Question: In the screenshot below i have selected a area with firebug.
This is the standard mvc4 internet application template.
As you can see the area above the selected area consist of:
- - -
I am unable to remove the highlighted area (under the footer).
How can i remove this so the footer is actually at the bottom?
Could also someone explain what this area exactly is? I got me completely puzzled.

Regards P.
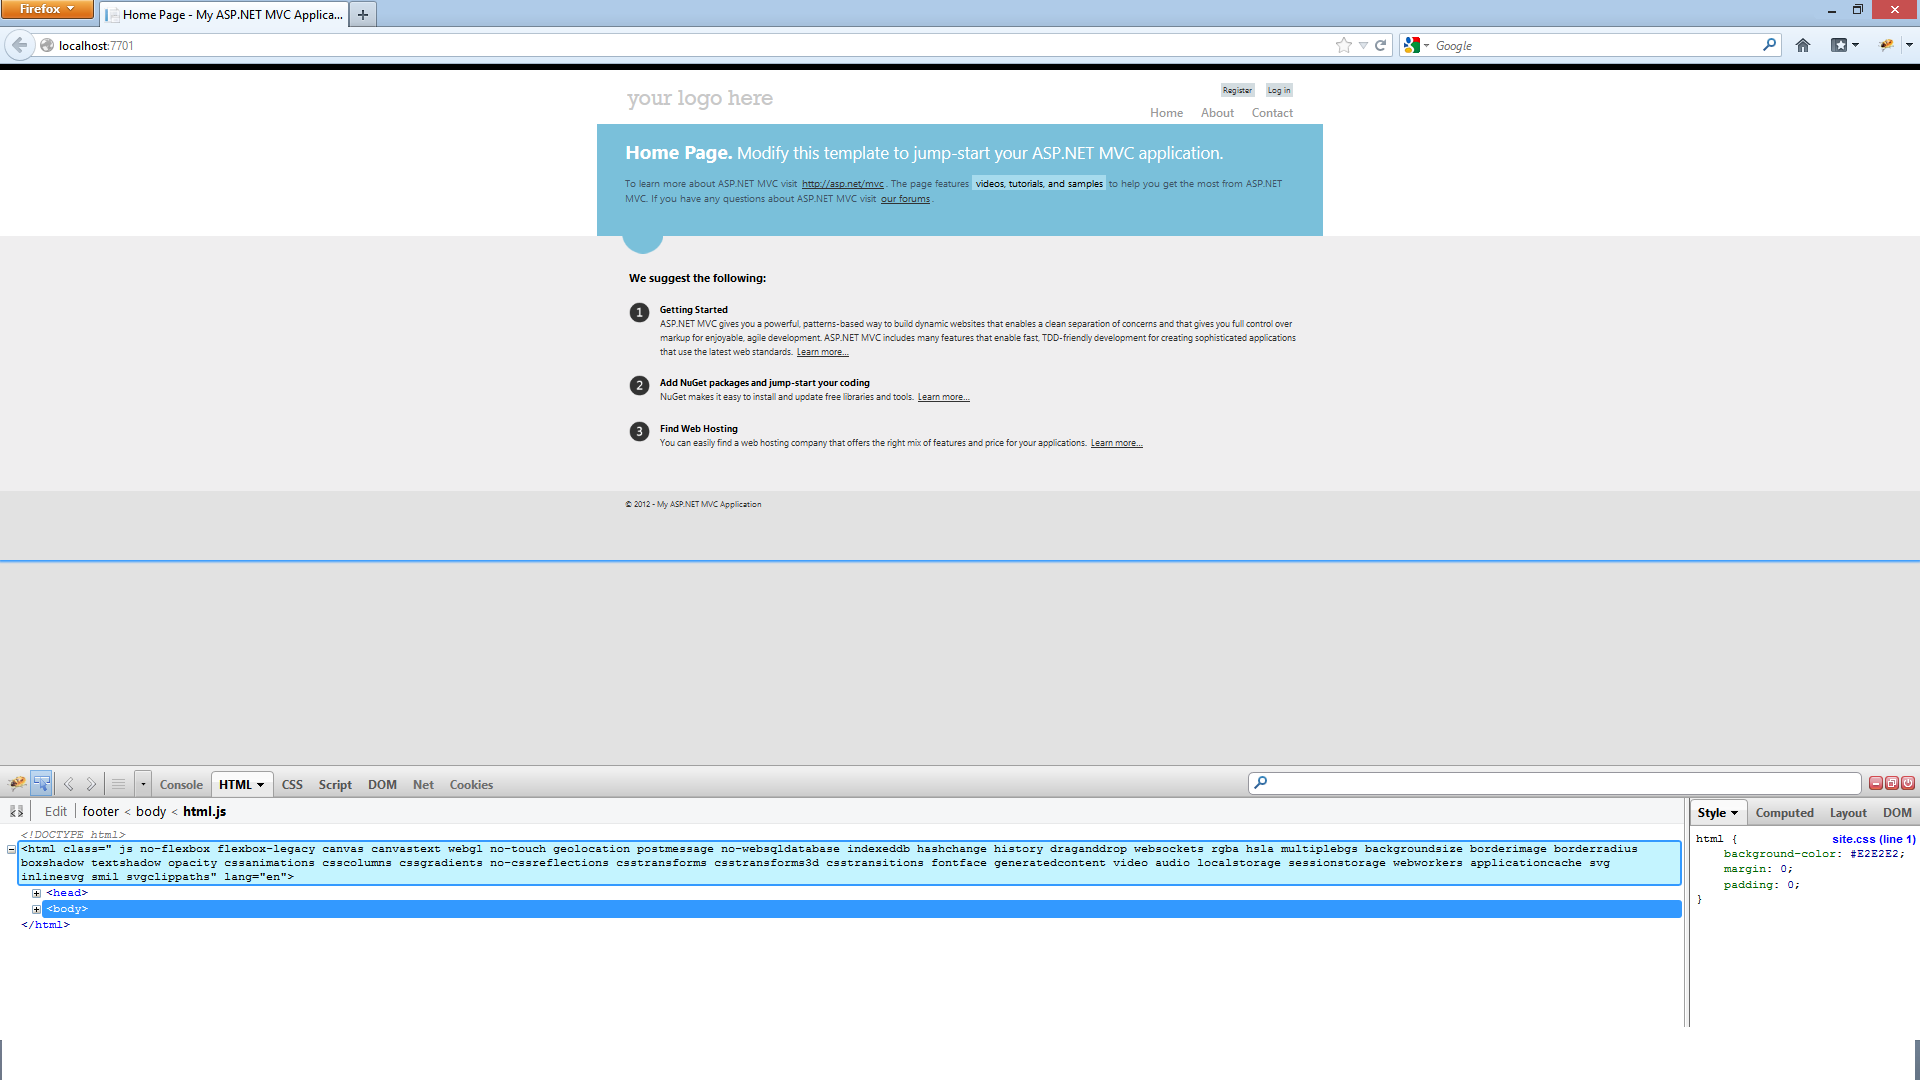
Answer: The area below the footer is just... empty space. HTML elements stack top down.
If you want a fixed footer on the bottom, apply a style like this:
'''
footer {
position:fixed;
left:0px;
bottom:0px;
}
'''